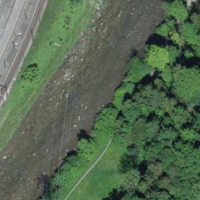
EUNIS habitat code: 15
Species observed at this site:
Silene dioica
Cinclus cinclus
Mergus merganser